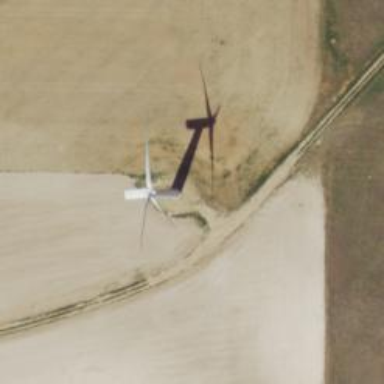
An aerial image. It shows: Wind turbine generator that utilizes wind as its source for generating electricity. It is of the horizontal axis type.